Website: walmart
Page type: cart
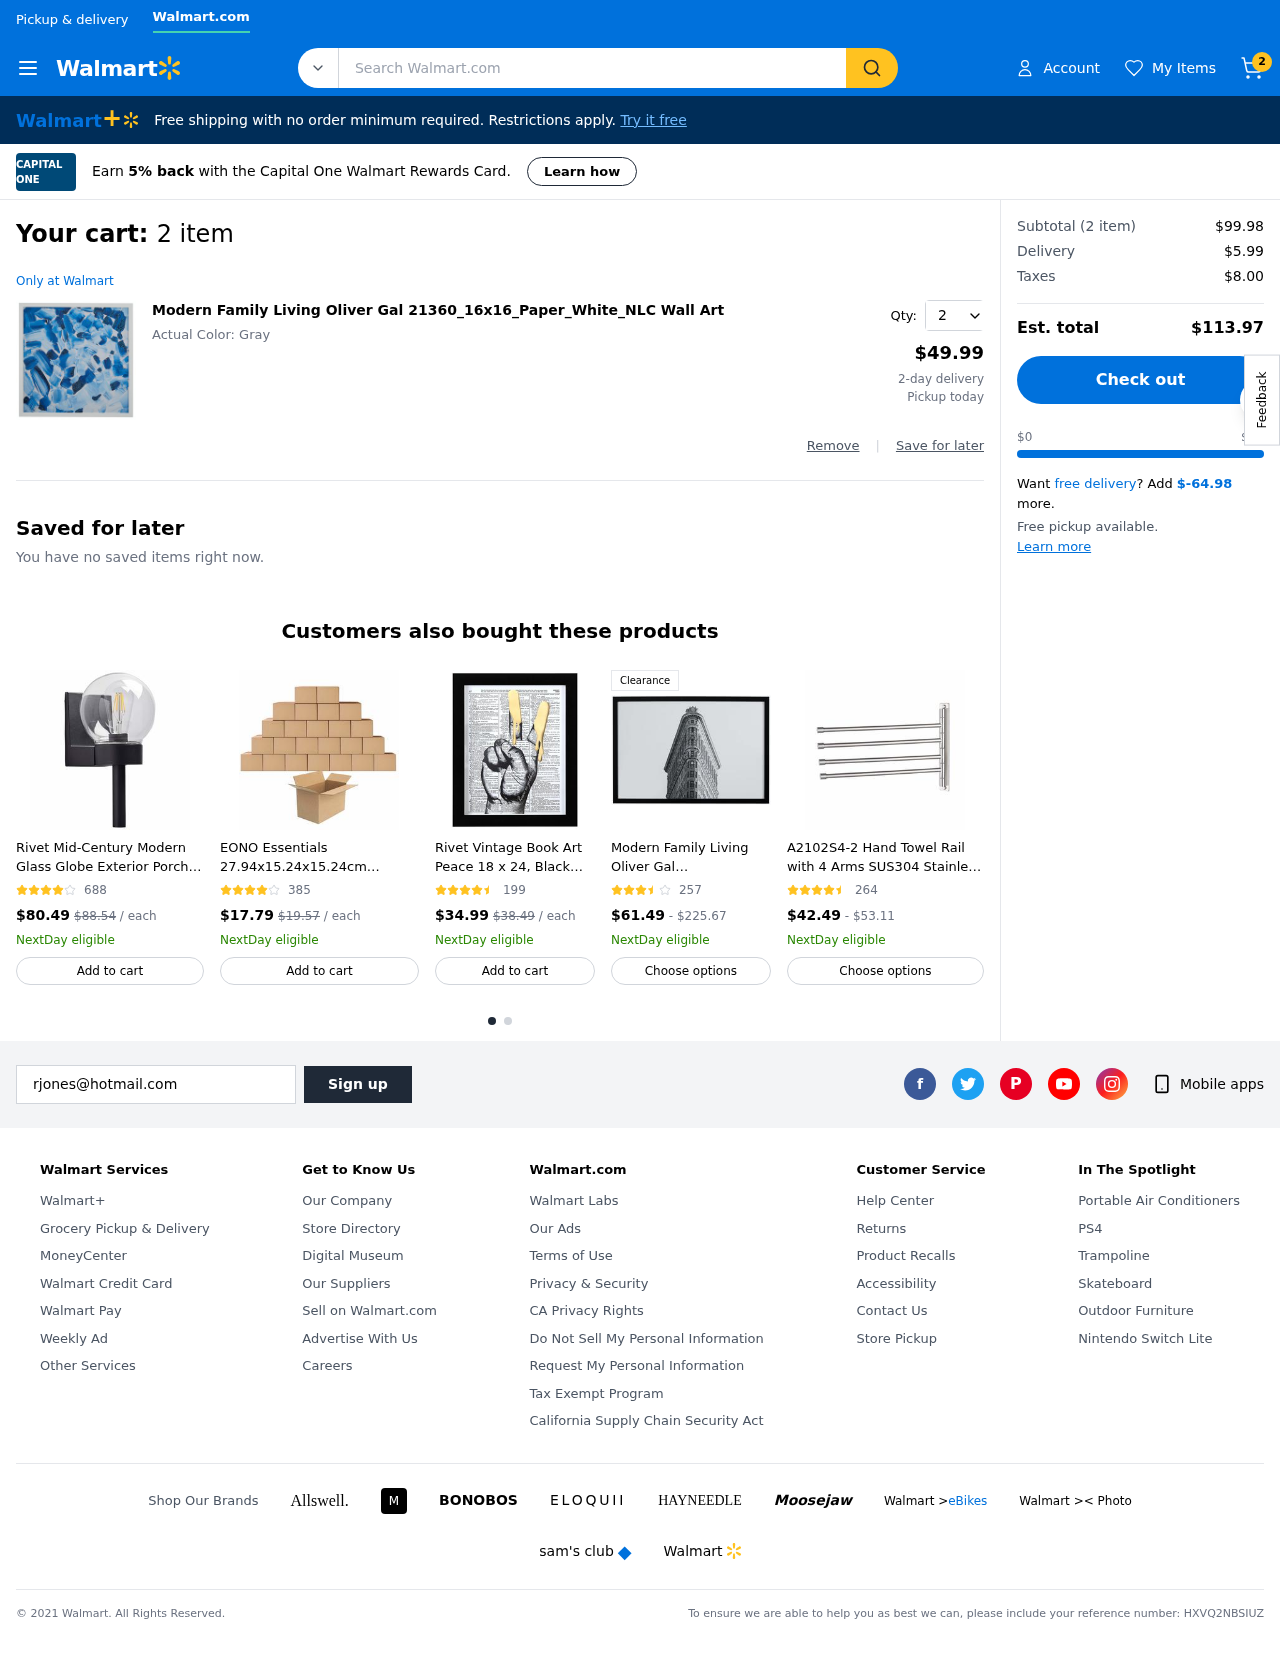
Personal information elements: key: PII_EMAIL
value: rjones@hotmail.com
Product elements: key: PRODUCT1_NAME
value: Modern Family Living Oliver Gal 21360_16x16_Paper_White_NLC Wall Art
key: PRODUCT1_PRICE
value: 49.99
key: PRODUCT1_QUANTITY
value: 2
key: PRODUCT2_NAME
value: Rivet Mid-Century Modern Glass Globe Exterior Porch Wall Sconce Fixture with Light Bulb - 5.87 x 7.1
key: PRODUCT2_NUM_RATINGS
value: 688
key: PRODUCT2_PRICE
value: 80.49
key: PRODUCT3_NAME
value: EONO Essentials 27.94x15.24x15.24cm Packing Shipping Mailing Boxes 25 Pack Single Wall Corrugated Ca
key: PRODUCT3_NUM_RATINGS
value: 385
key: PRODUCT3_PRICE
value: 17.79
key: PRODUCT4_NAME
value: Rivet Vintage Book Art Peace 18 x 24, Black Frame-P
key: PRODUCT4_NUM_RATINGS
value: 199
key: PRODUCT4_PRICE
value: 34.99
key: PRODUCT5_NAME
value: Modern Family Living Oliver Gal CC20105_24x16_GLOS_FLAT_NLC Wall Art
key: PRODUCT5_NUM_RATINGS
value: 257
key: PRODUCT5_PRICE
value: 61.49
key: PRODUCT6_NAME
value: A2102S4-2 Hand Towel Rail with 4 Arms SUS304 Stainless Steel Hand Towel Holder for Hanging 180° Rota
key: PRODUCT6_NUM_RATINGS
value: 264
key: PRODUCT6_PRICE
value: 42.49
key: PRODUCT2_ORIGINAL_PRICE
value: $88.54
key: PRODUCT3_ORIGINAL_PRICE
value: $19.57
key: PRODUCT4_ORIGINAL_PRICE
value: $38.49
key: PRODUCT5_PRICE_MAX
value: $225.67
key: PRODUCT6_PRICE_MAX
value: $53.11
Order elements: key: ORDER_NUM_ITEMS
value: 2
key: ORDER_NUM_ITEMS
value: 2 item
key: ORDER_SUBTOTAL
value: $99.98
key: ORDER_SHIPPING_COST
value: $5.99
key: ORDER_TAX
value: $8.00
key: ORDER_TOTAL
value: $113.97
Search elements: key: HEADER_SEARCH
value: Search Walmart.com